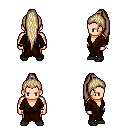
a pixel art fantasy rpg character, male body template, human, light skin, brown robe, teal pants, white blonde extra-long topknot hairstyle, bracelets, black shoes, four views (front, back, left, right), 2x2 character sprite sheet, small pixel art, hard edges, no anti-aliasing